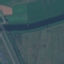
Land use / land cover class: River